Question: I just inherited this TYPO3 project and have a bunch of tasks to perform with it (adding this here, and that there, etc.) and I'm at the task "Add news to the front page" and "Add a RSS feed to the site"
Well, the 'tt_news' extension is installed and I have created 1 test news. Now I added a page content plugin of type "News" and configured it from the best of my knowledge, following the outdated manual provided with the extension, saved the page, cleared the cache and refreshed the frontend page to see this :

...What does it mean and how do I make the extension work?
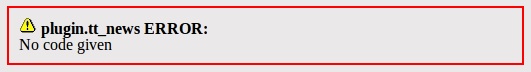
Answer: Edit the content element containing tt_news extension and at the 'Plugin' tab in select field 'What to display' choose default view ie: 'Standard list view (LIST)'

Also:
1. make sure that in Content Element's settings you choose correct folder with tt_news records in field Other settings > Page(s) with tt_news records
2. tt_news records are created by default with Hidden flag set to true, make sure that the checkbox is unchecked. (BTW this behaviour can be changed with TCAdefaults.tt_news.hidden=0 in PageTS or UserTS)